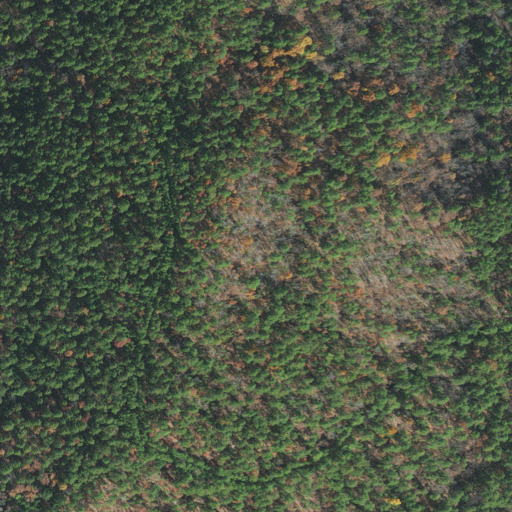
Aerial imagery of mountain in Arkansas named Round Mountain containing evergreen forest, mixed forest, and deciduous forest